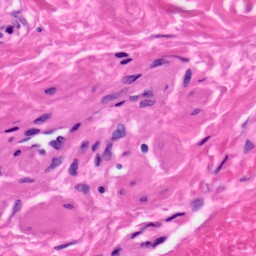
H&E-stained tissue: Skin